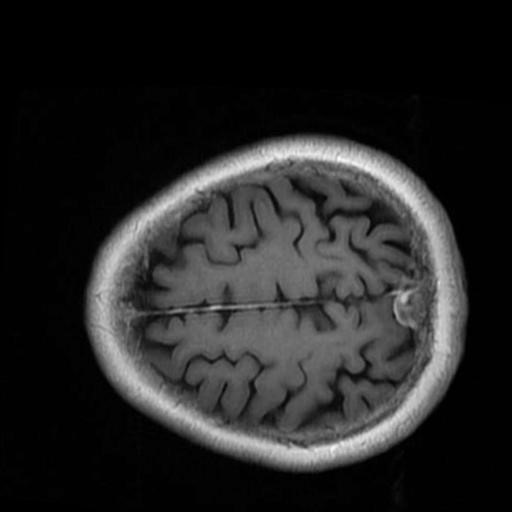
Label: brain_menin